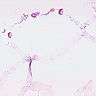
Metastatic tissue present: no